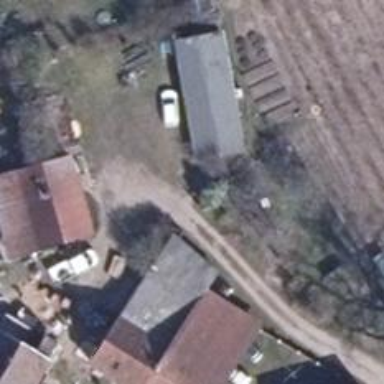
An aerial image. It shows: Isolated dwelling in the countryside.